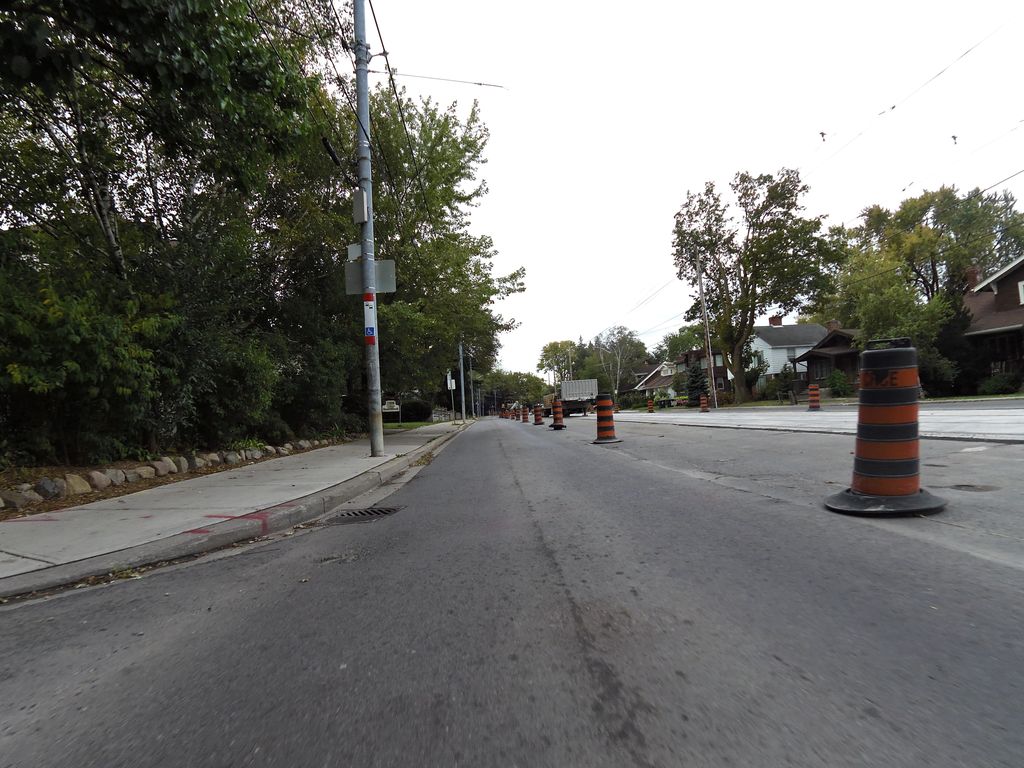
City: toronto